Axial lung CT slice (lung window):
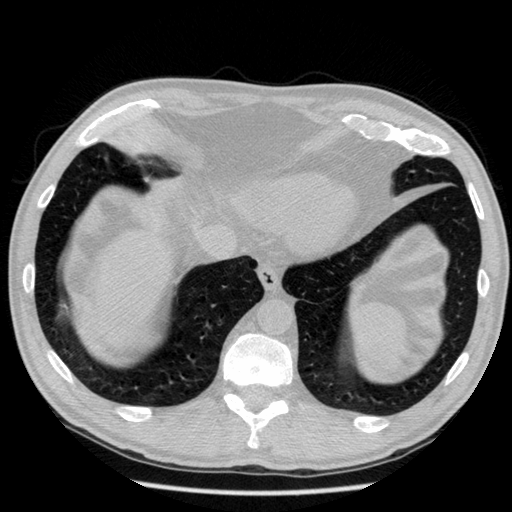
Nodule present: no